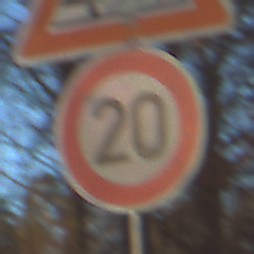
Verkehrszeichen: Geschwindigkeit20
Zusatzzeichen oben: SplittSchotter
Umgebung: Outdoor, Nature
Tageszeit: SunriseSunset
Wetter: Clear
Licht: Natural
Jahreszeit: Autumn
Kontrast: HighContrast